八年级 · 解析几何
如图所示, $A, B$ 两点被池塘隔开, 在 $A, B$ 外选一点 $C$, 连接 $A C$ 和 $B C$, 并分别找出 $A C$ 和 $B C$ 的中点 $M, N$, 如果测得 $M N=20 m$, 那 $么 A, B$ 两点间的距离是多少？

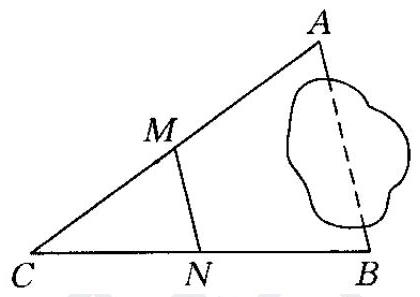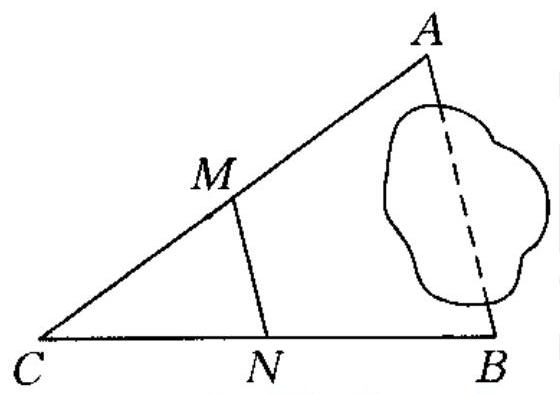
答案: 解：如图,

$\because A C$ 和 $B C$ 的中点是 $M 、 N$,

$\therefore M N$ 是 $\triangle A B C$ 的中位线,

$\therefore A B=2 M N=40(m)$,

答: $A 、 B$ 两点间的距离是 $40 \mathrm{~m}$.